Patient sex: F
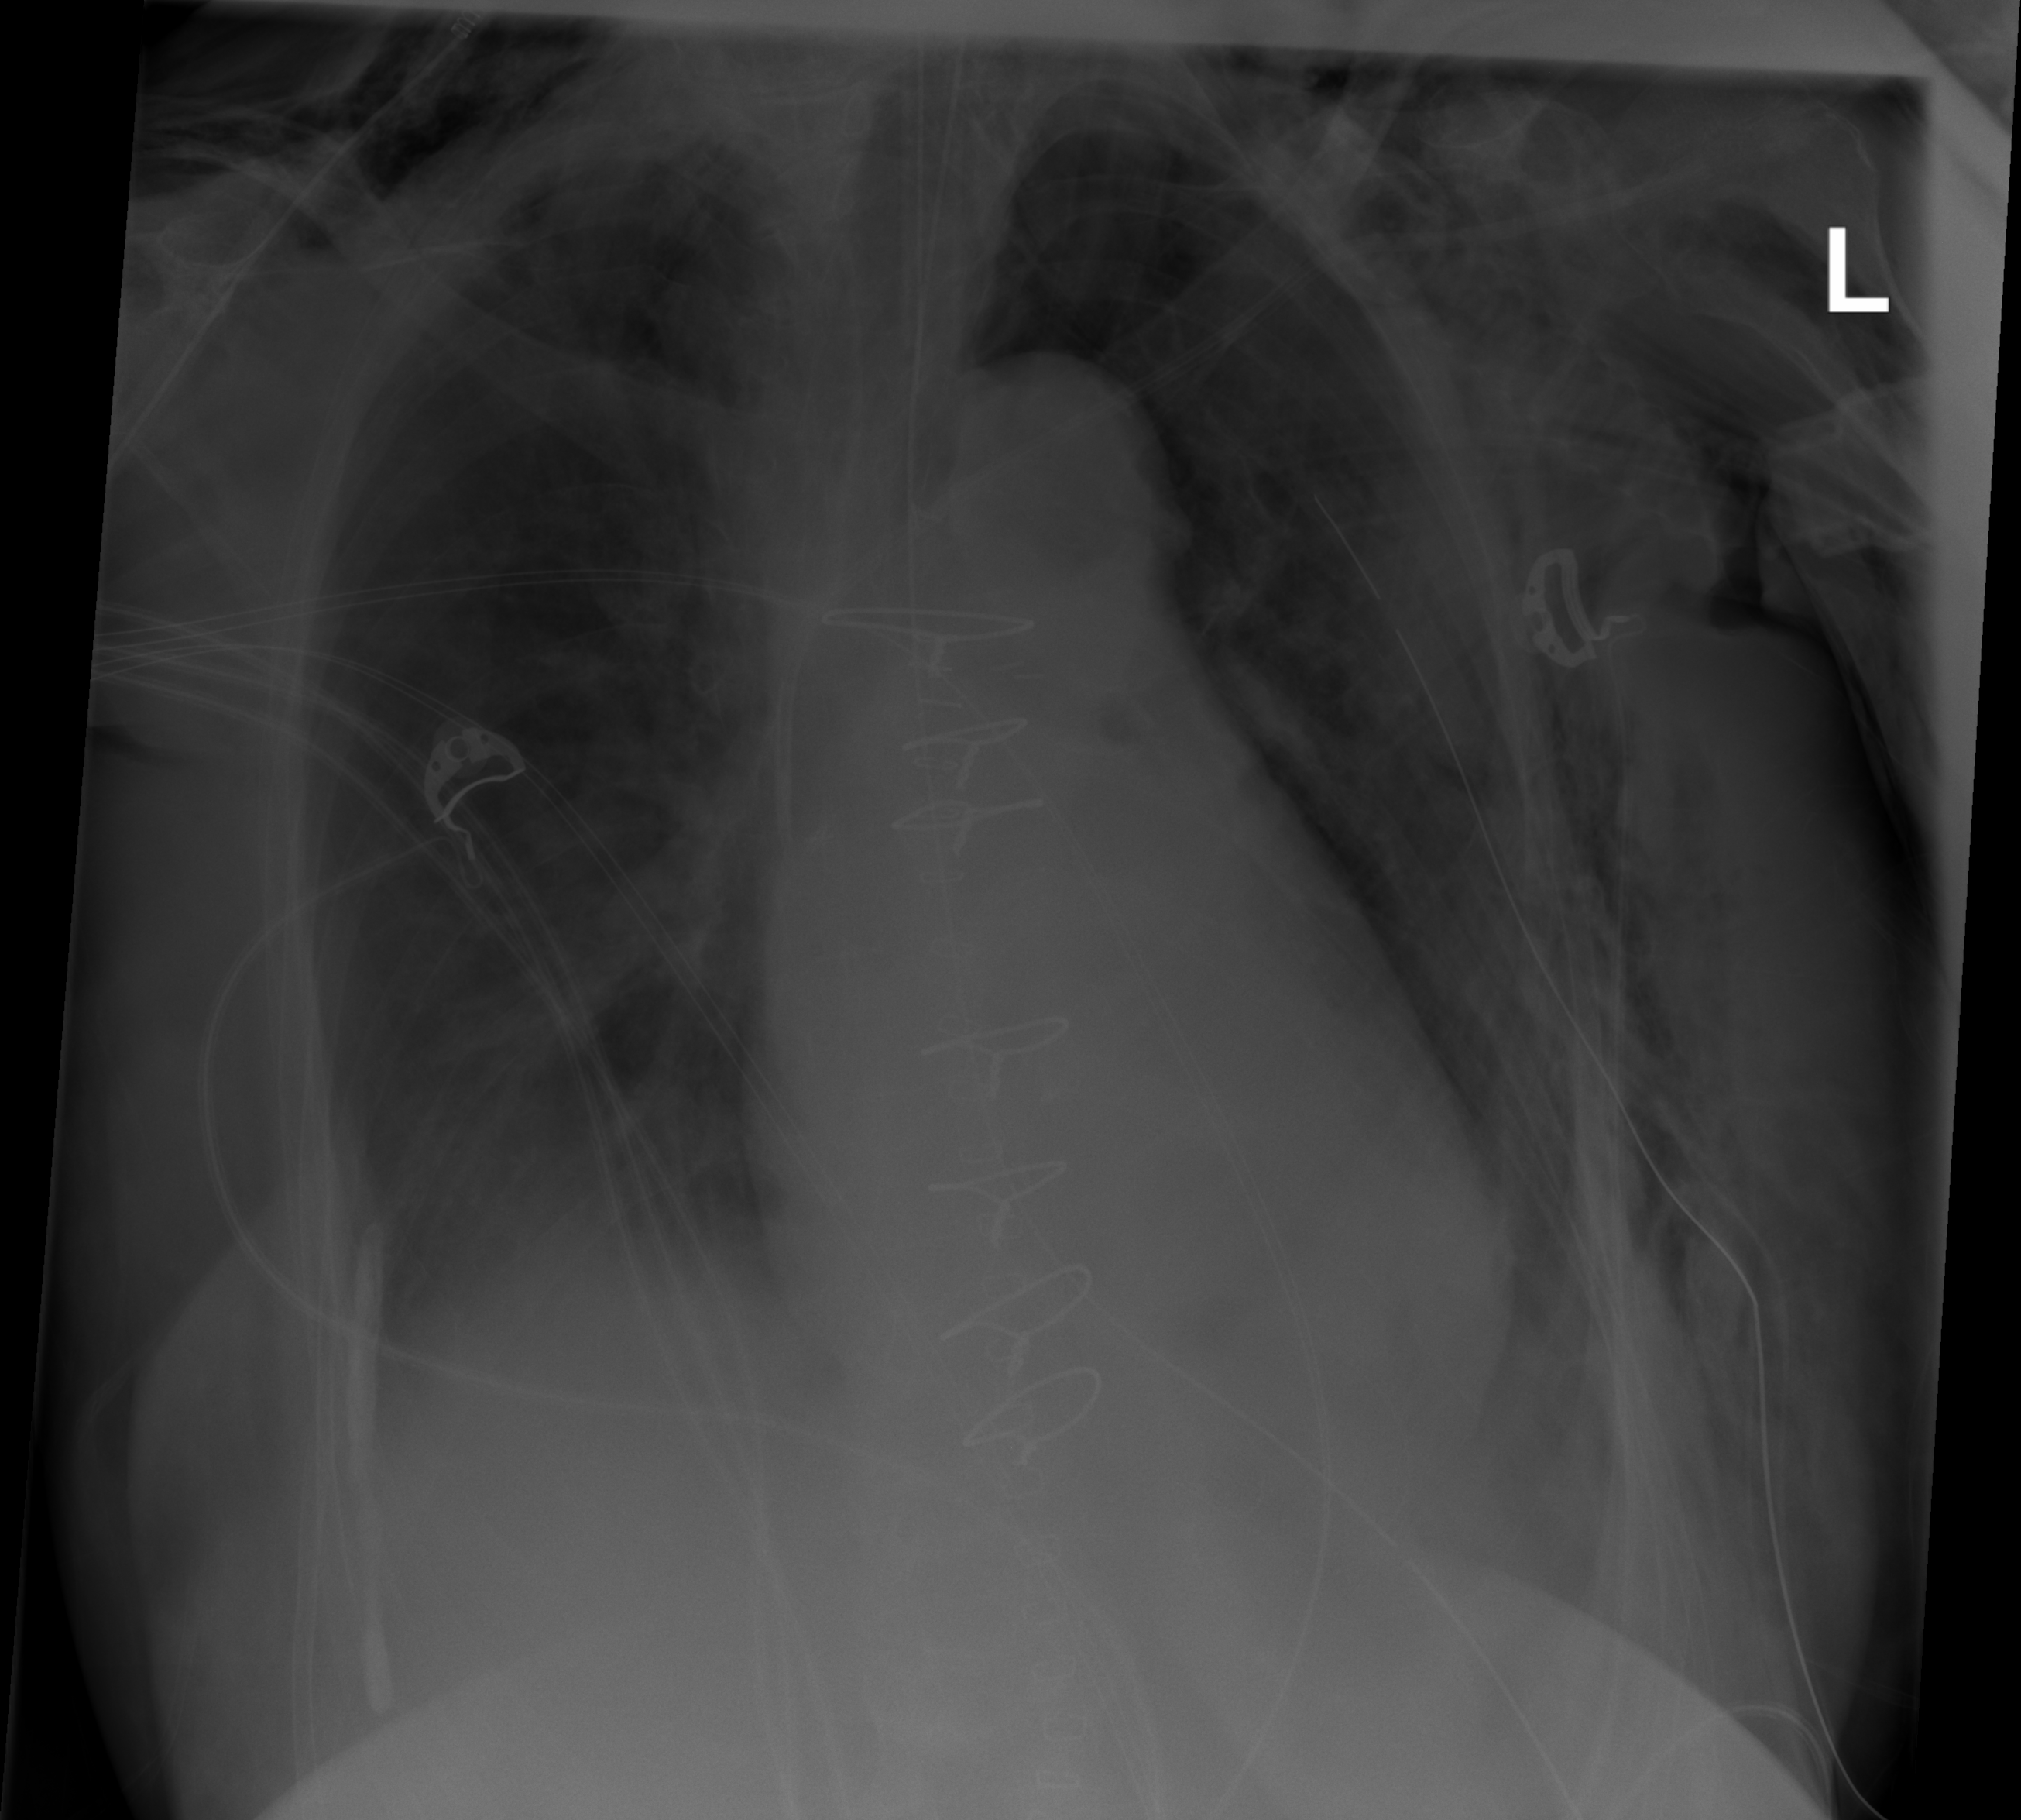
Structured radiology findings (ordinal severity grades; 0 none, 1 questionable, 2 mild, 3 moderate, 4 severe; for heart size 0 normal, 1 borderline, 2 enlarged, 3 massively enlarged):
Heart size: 0
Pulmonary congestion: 1
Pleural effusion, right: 1
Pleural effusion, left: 0
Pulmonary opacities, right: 0
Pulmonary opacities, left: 0
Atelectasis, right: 1
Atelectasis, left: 1